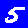
Digit: 5